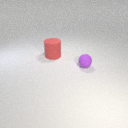
large red rubber cylinder to the left of small purple rubber sphere